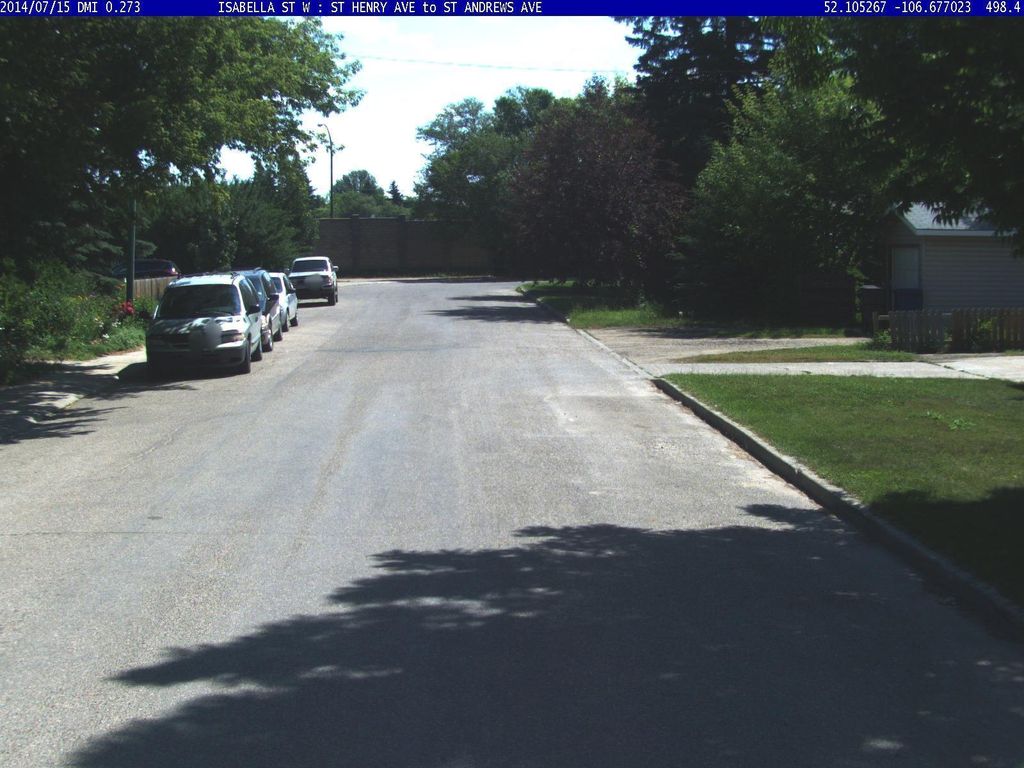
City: saskatoon